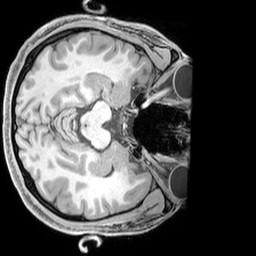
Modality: T1w
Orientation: axial
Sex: male
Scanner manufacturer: siemens
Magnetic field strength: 3 T
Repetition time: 2.3 s
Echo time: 0.00226 s